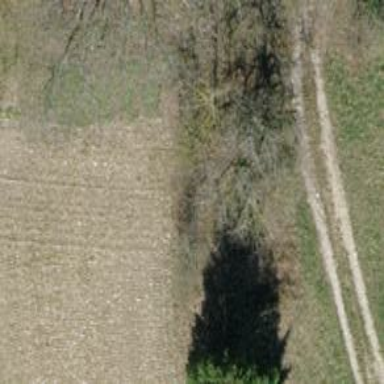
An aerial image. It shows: Single tag "natural: tree."